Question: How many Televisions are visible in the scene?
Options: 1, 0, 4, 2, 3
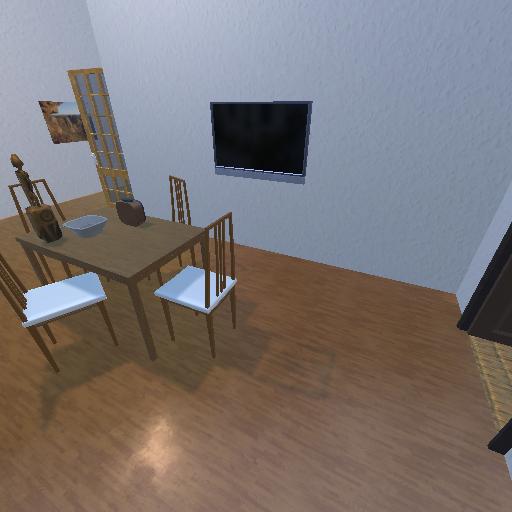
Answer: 1